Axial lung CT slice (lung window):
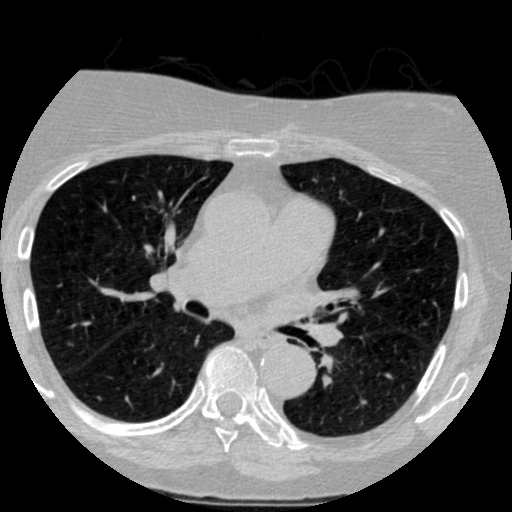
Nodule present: no